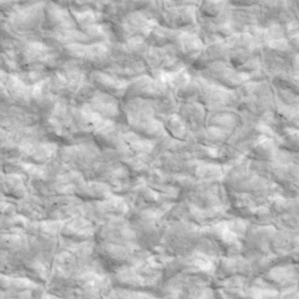
Label: non_frost